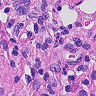
Metastatic tissue present: no